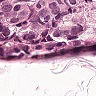
Metastatic tissue present: yes